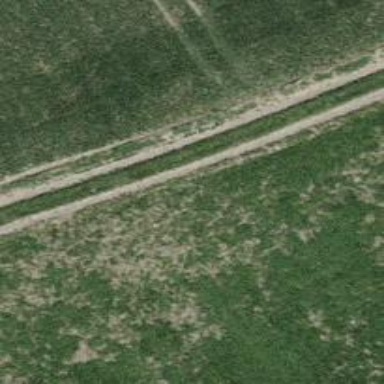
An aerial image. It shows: Track with compacted grade3 surface.